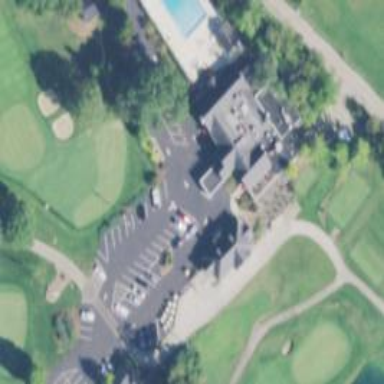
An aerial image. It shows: Service road designated as golf cart path.